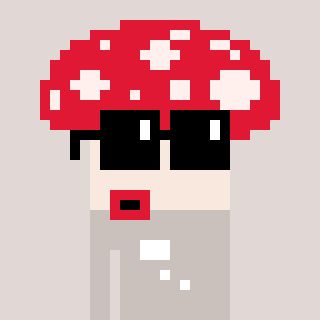
a pixel art character with square black sunglasses, a mushroom-shaped head and a foggrey-colored body on a warm background